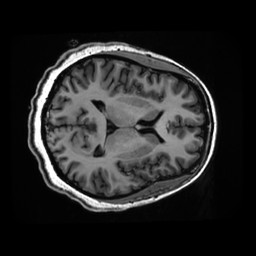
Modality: T1w
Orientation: axial
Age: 25
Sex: female
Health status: healthy
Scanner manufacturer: ge
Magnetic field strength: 3 T
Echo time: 0.0052 s